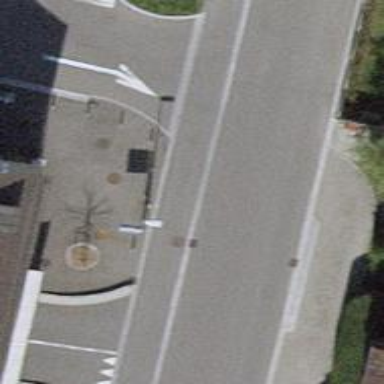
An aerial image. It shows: Bollard barrier.